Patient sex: F
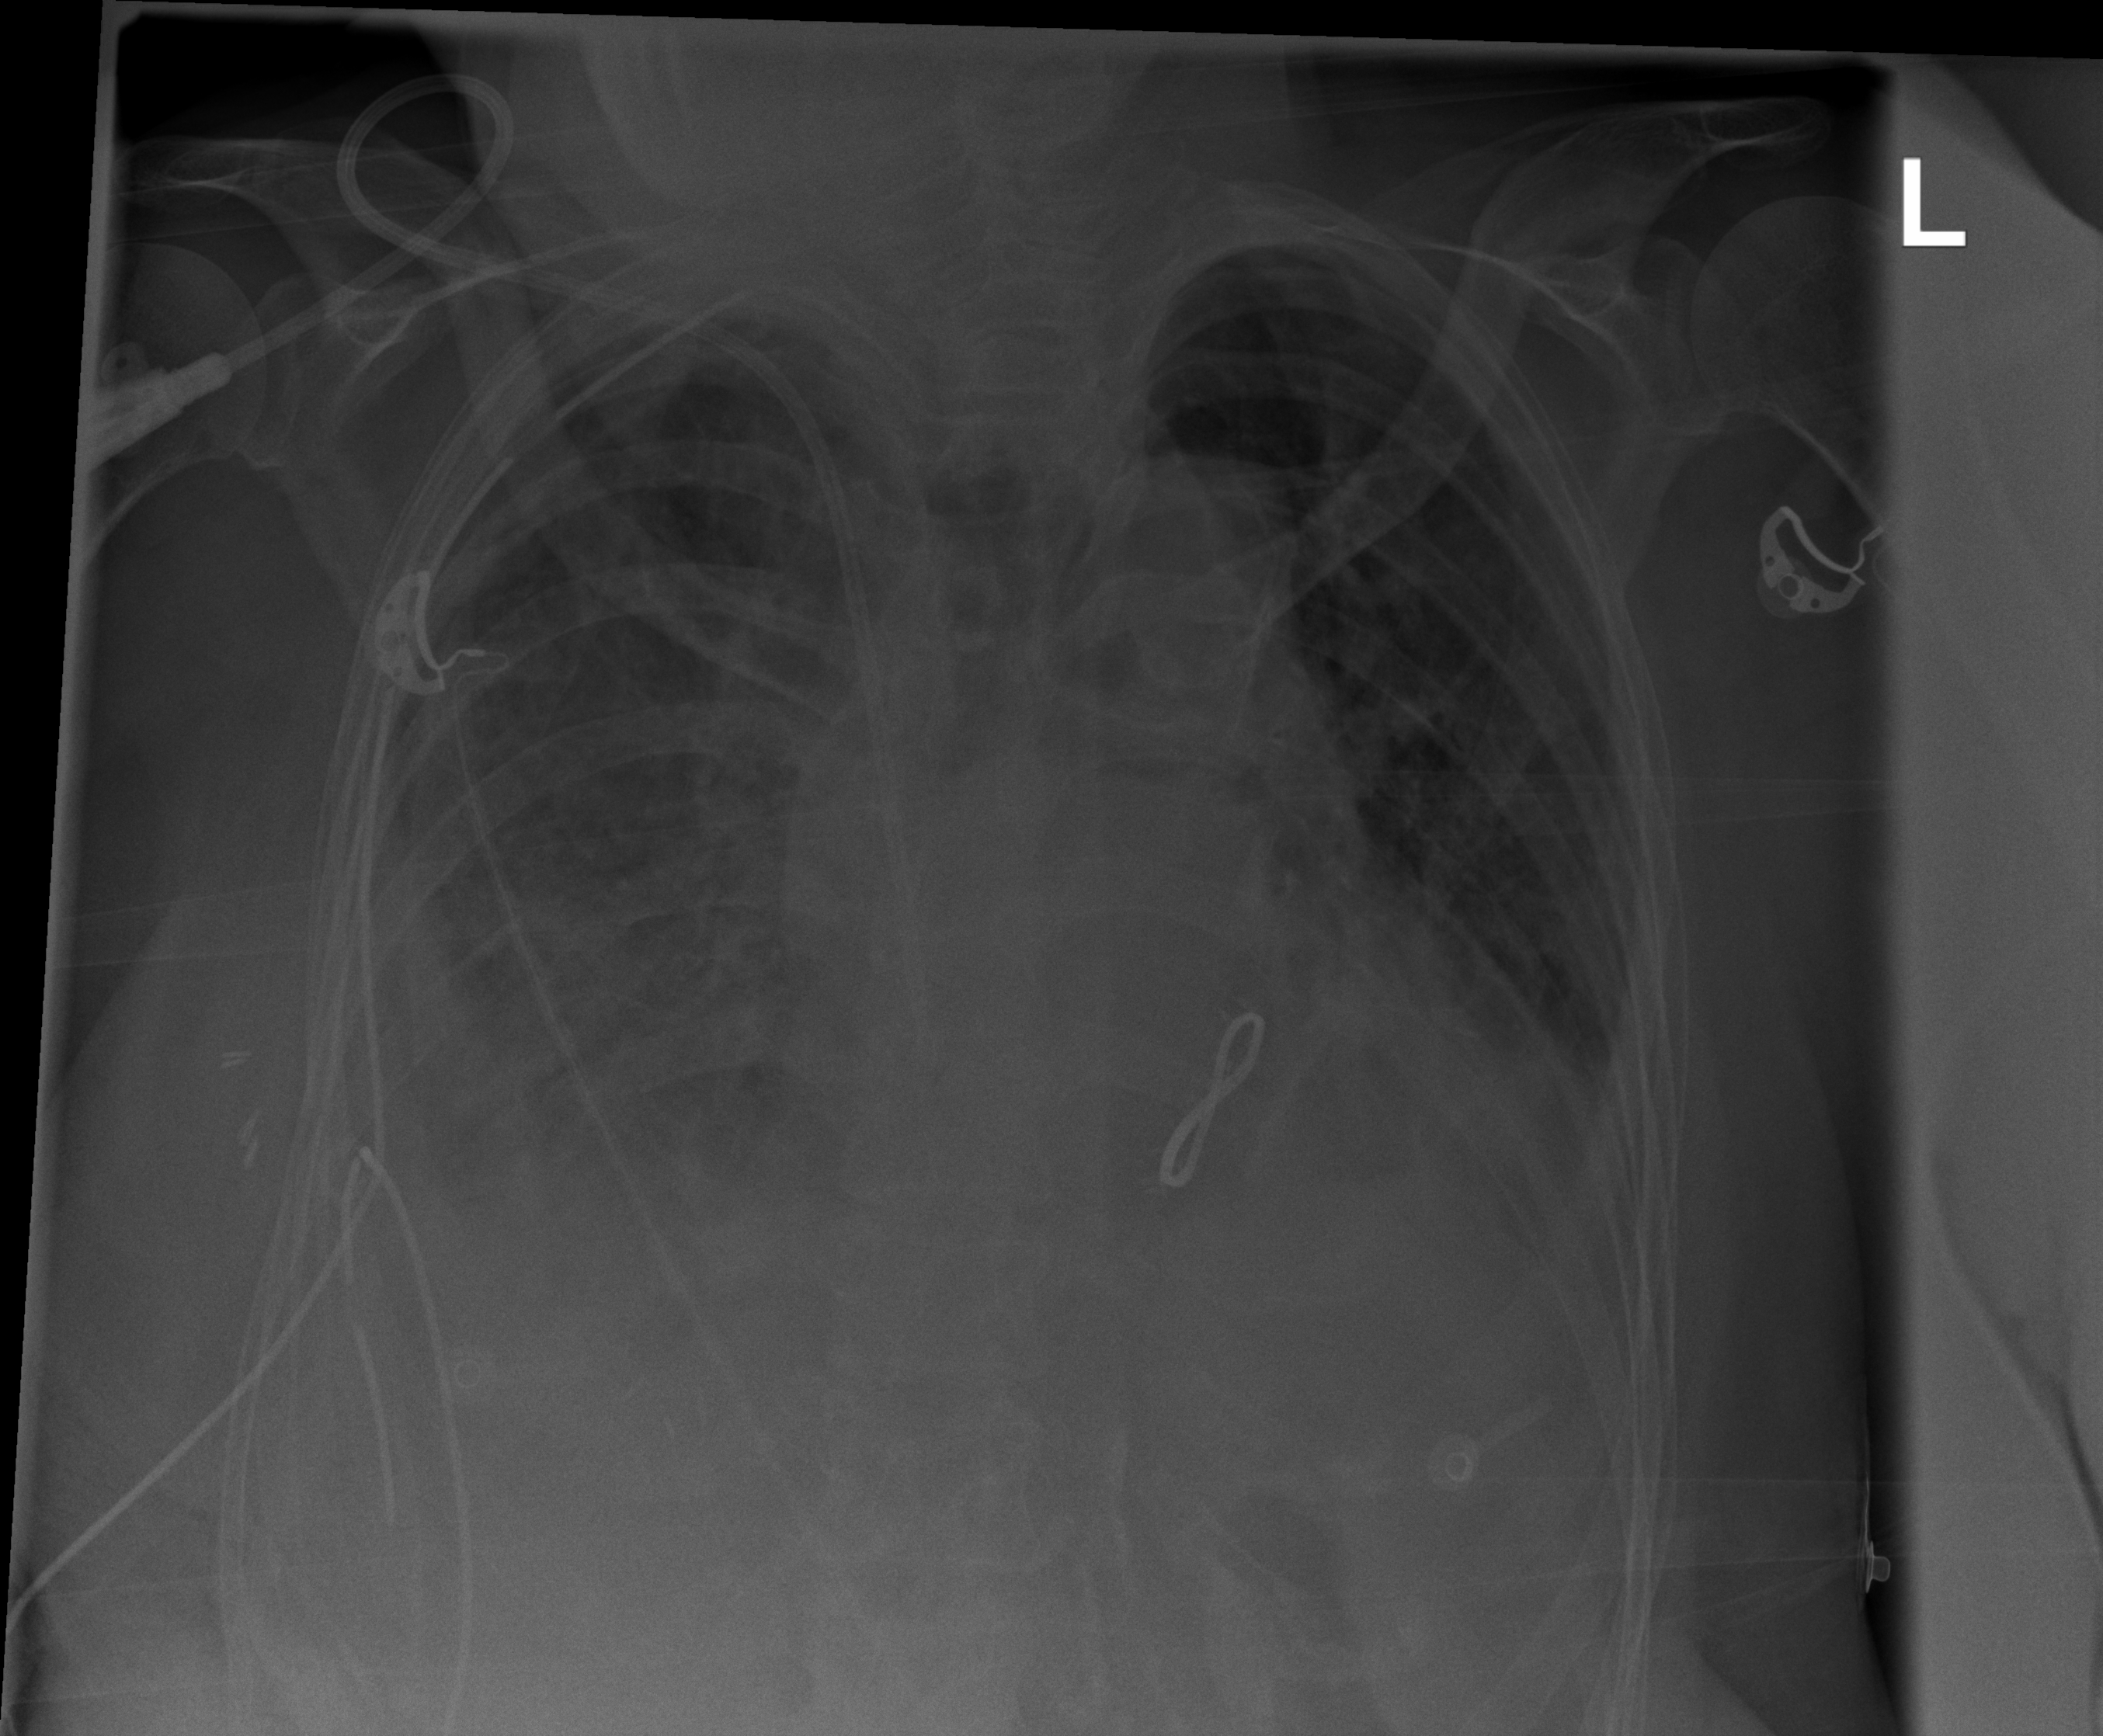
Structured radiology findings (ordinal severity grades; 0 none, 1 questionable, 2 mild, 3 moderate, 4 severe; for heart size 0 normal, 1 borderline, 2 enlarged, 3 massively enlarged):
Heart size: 3
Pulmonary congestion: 0
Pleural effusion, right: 3
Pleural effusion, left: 2
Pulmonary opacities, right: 1
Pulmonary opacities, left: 0
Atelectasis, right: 2
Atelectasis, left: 2